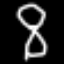
Label: hourglass